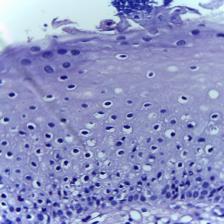
Diagnosis: Normal